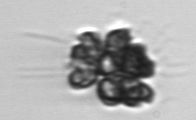
Label: Corymbellus